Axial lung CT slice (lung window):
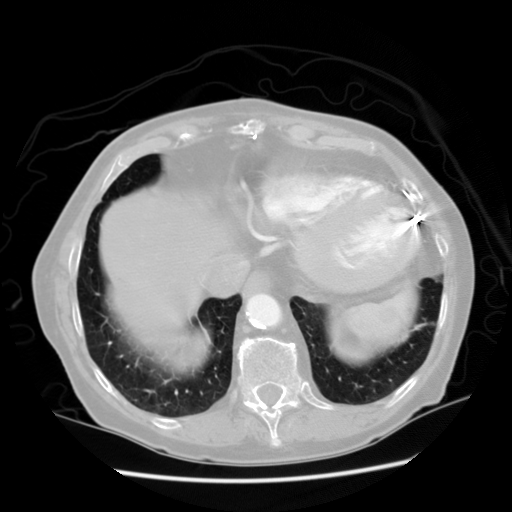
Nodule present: no